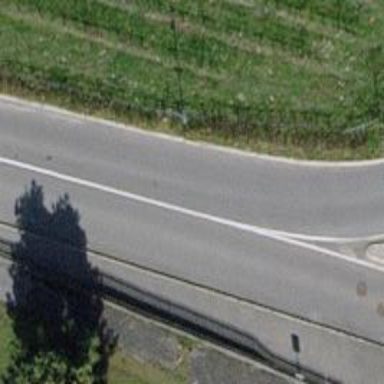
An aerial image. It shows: Unclassified road with asphalt surface.